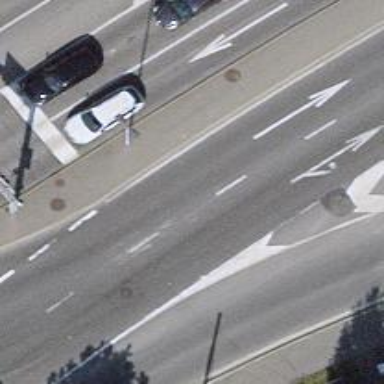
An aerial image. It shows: Primary road with asphalt surface.